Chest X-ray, AP view. Patient: 22 years old, sex M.
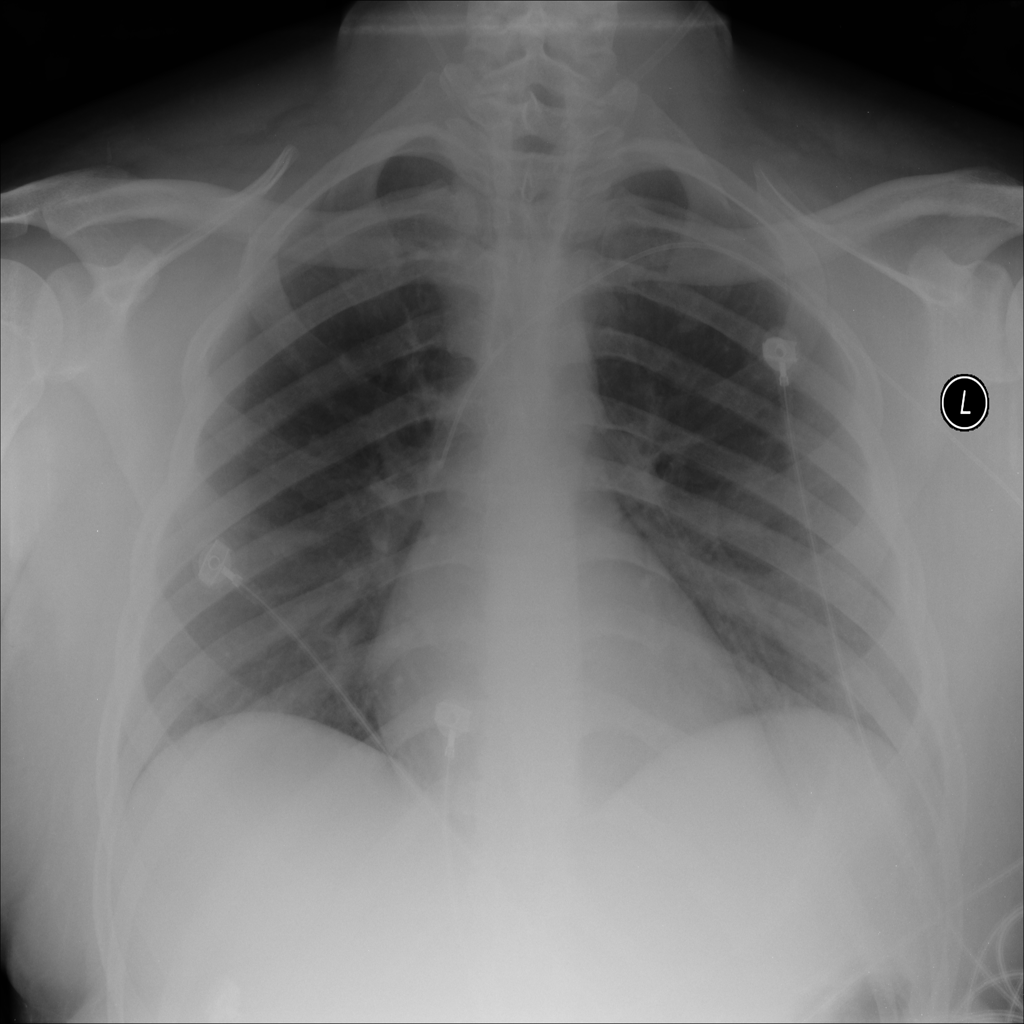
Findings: Atelectasis, Infiltration